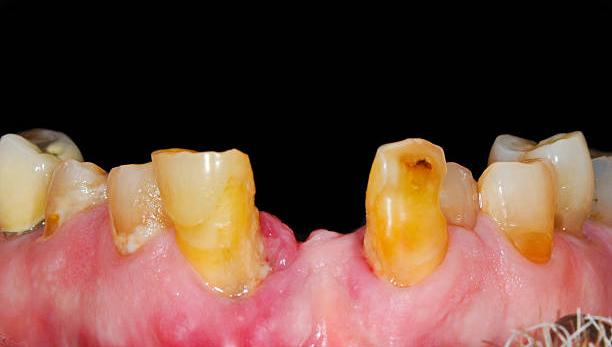
Condition: Calculus